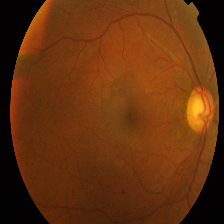
Diabetic retinopathy grade: Proliferative DR